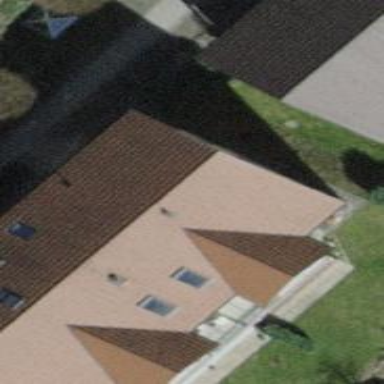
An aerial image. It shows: Simple and straightforward house.